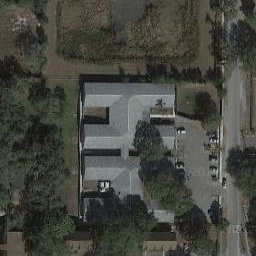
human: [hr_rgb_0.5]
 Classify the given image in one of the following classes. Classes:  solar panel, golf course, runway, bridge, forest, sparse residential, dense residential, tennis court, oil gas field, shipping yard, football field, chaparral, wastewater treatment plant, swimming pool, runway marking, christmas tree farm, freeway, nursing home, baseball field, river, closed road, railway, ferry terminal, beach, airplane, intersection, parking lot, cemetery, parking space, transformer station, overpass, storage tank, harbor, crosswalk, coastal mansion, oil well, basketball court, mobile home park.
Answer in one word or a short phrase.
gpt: nursing home